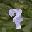
Label: 7